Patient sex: M
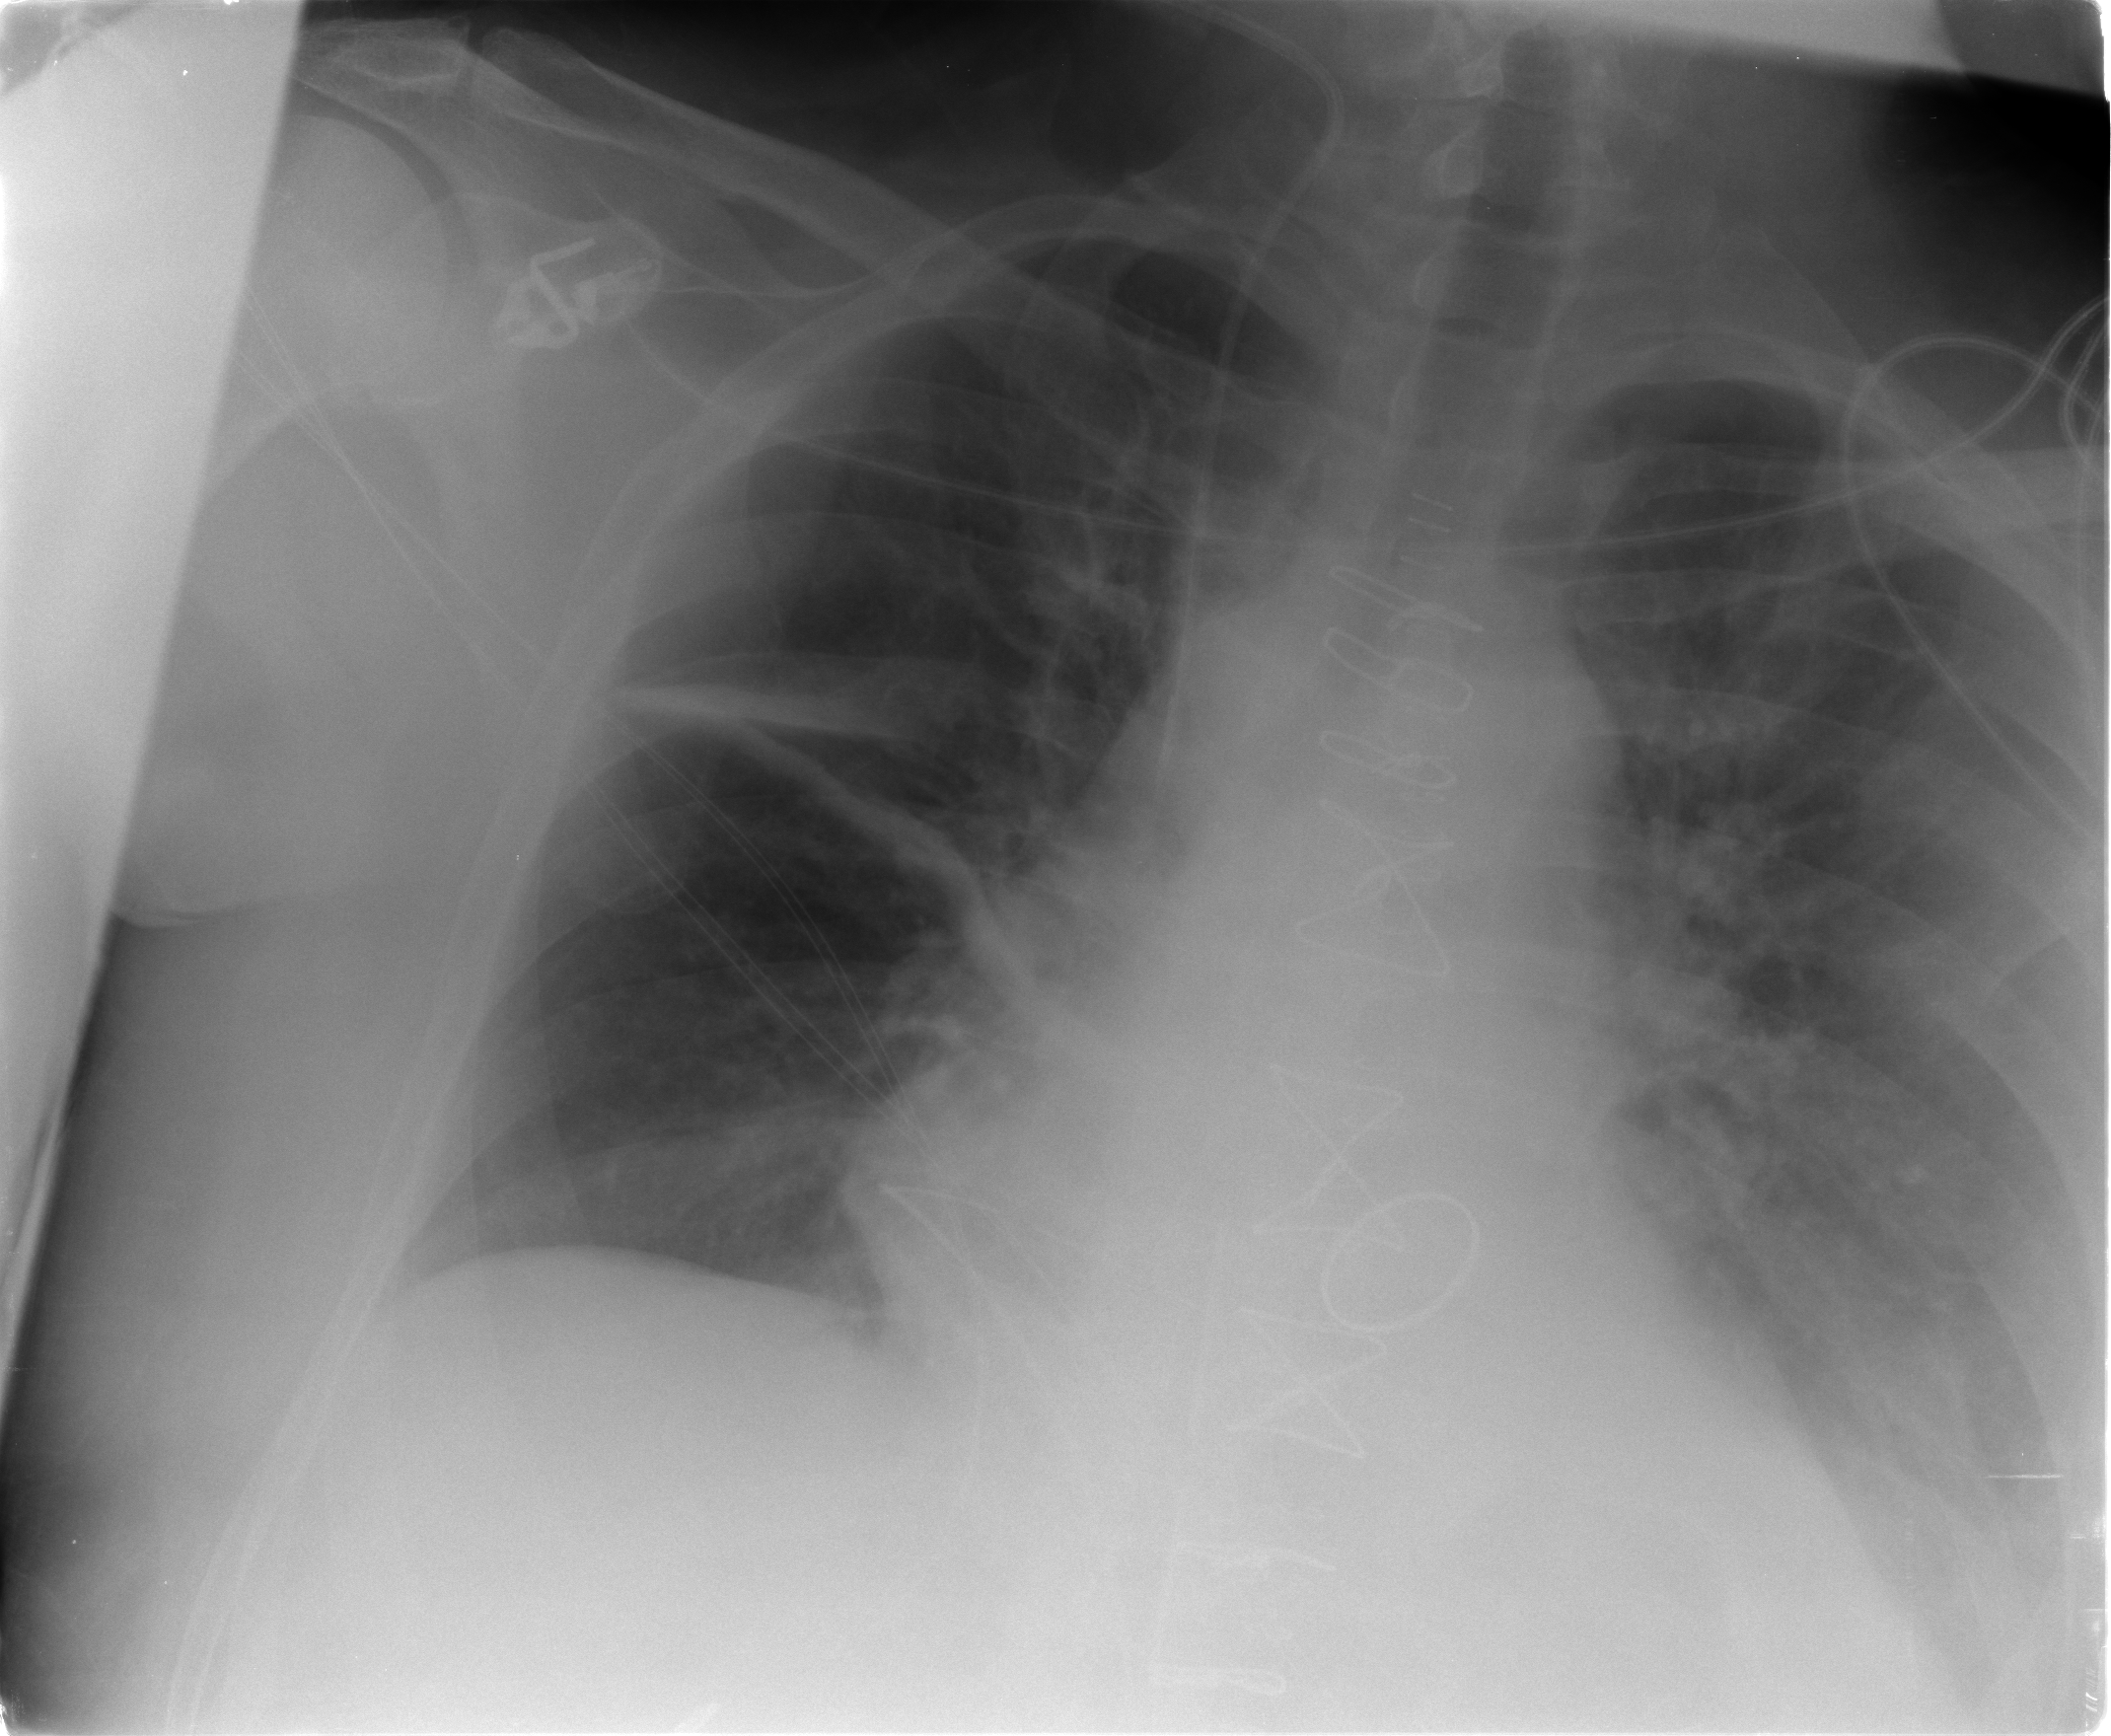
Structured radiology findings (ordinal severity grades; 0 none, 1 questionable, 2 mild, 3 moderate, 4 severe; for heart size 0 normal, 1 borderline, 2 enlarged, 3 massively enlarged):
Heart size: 1
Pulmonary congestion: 2
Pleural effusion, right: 0
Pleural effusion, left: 1
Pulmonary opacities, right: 0
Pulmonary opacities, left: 0
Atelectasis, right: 2
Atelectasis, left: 0